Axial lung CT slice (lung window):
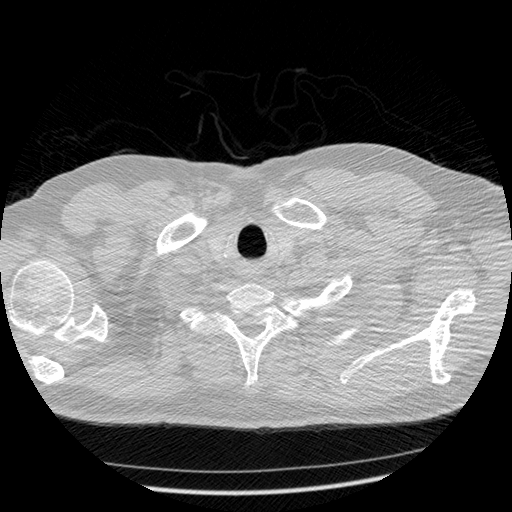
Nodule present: no